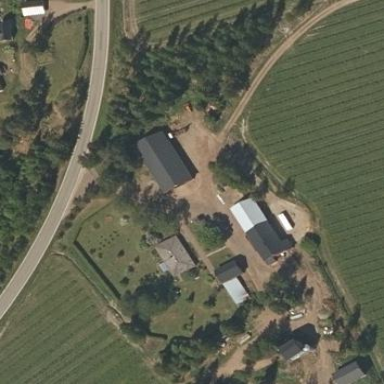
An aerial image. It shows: Farmyard area.